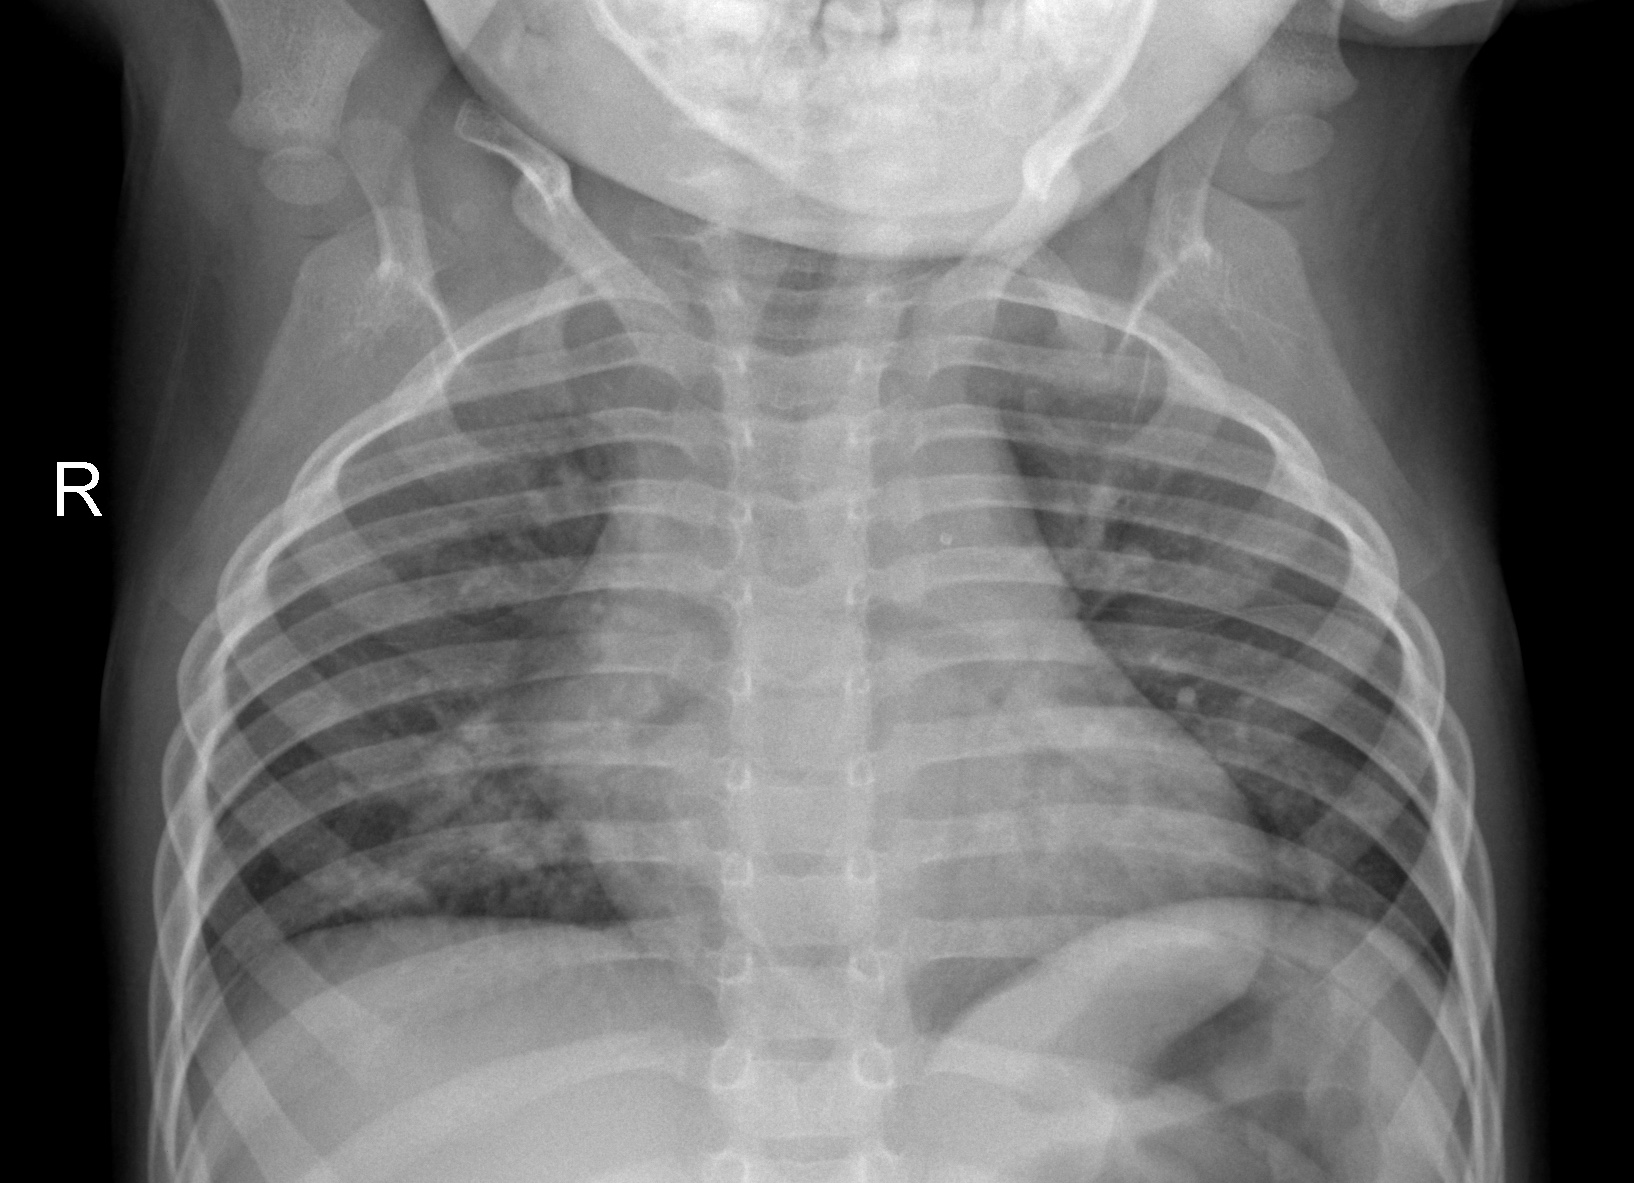
Diagnosis: NORMAL